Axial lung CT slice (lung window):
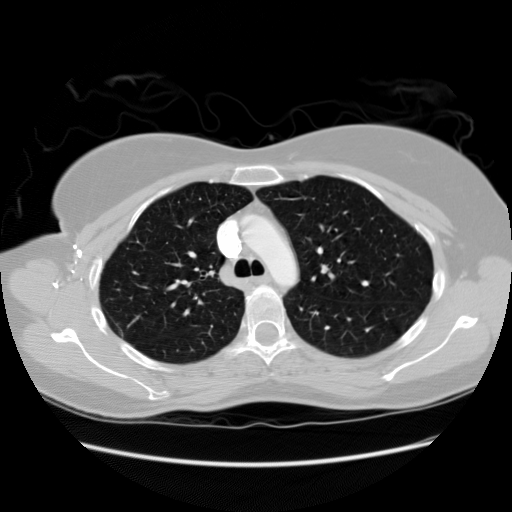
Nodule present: no